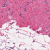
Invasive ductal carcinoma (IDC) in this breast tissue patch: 0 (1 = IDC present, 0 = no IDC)